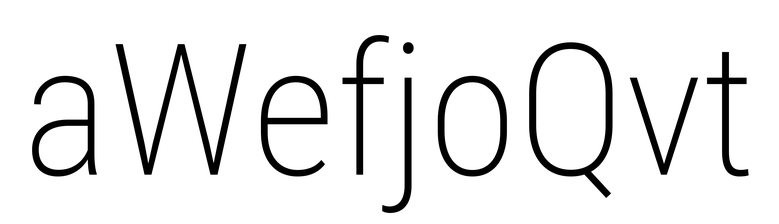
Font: Roboto_Condensed_ExtraLight